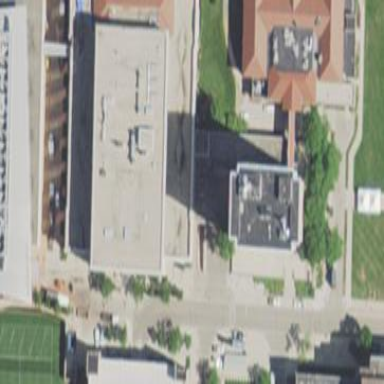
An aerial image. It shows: University building.